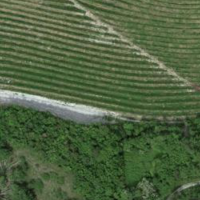
EUNIS habitat code: 43
Species observed at this site:
Geranium sanguineum